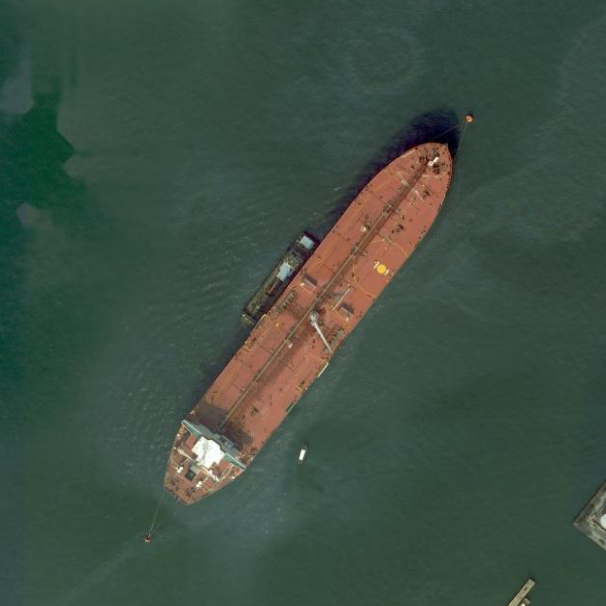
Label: civil